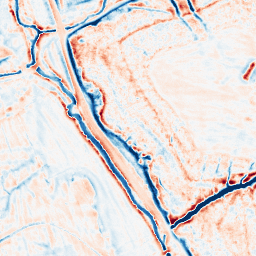
Category: edge_preserving
Decomposition family: bilateral
Decomposition parameters: d: 15
sigma_color: 150
sigma_space: 150
Upsampling method: bicubic
Upsampling parameters: scale: 2
Upsampling scale: 2